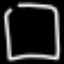
Label: square